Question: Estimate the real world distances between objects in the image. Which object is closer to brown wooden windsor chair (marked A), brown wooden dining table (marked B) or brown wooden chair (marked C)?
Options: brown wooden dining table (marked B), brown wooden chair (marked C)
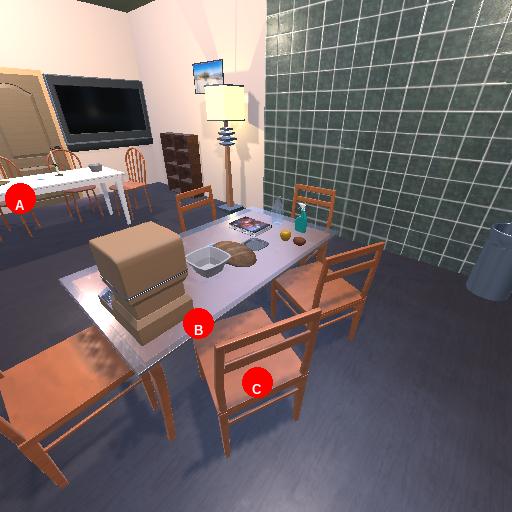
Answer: brown wooden dining table (marked B)